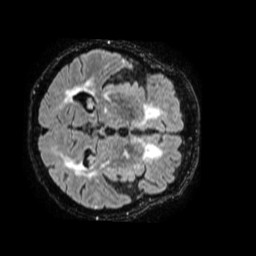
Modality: FLAIR
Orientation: axial
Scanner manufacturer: philips
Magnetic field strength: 1.5 T
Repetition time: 4.8 s
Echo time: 0.3361 s